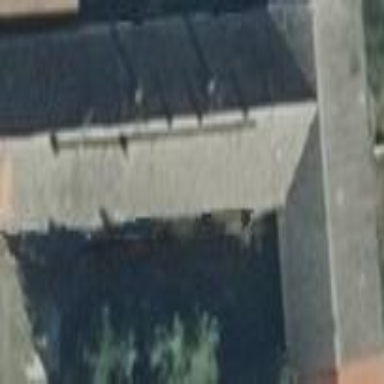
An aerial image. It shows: Residential building.